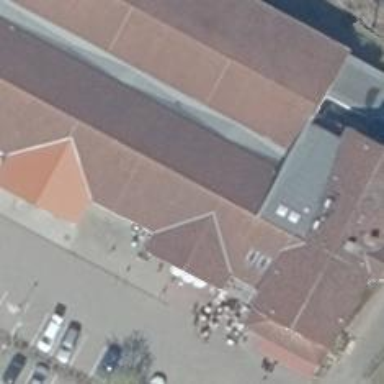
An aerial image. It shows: Clothing store.